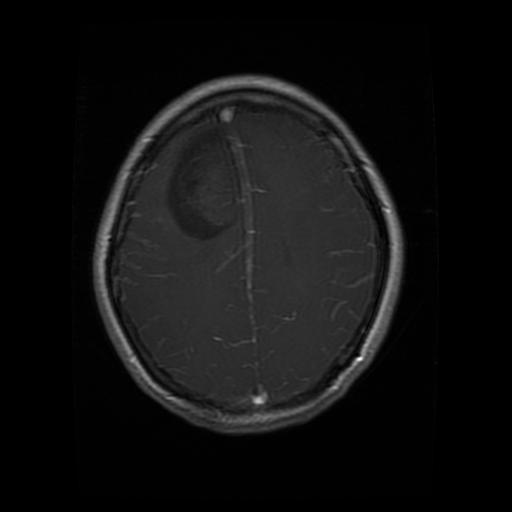
Label: glioma